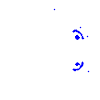
Particle: pion